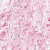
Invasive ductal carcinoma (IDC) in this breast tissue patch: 0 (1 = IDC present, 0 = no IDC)